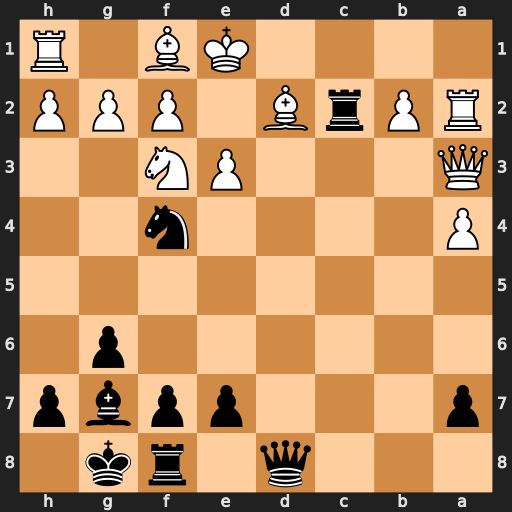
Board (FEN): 3q1rk1/p3ppbp/6p1/8/P4n2/Q3PN2/RPrB1PPP/4KB1R
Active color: b
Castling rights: K
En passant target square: -
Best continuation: Qxd2+ Nxd2 Rc1#